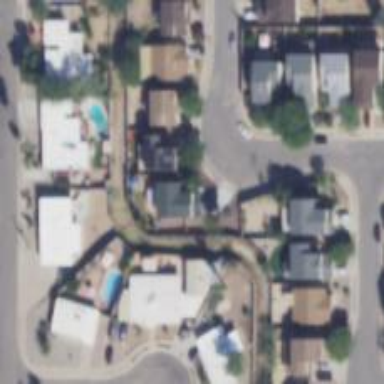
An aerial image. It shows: Alley classified as service road.